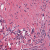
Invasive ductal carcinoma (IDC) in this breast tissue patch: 0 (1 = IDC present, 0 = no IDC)